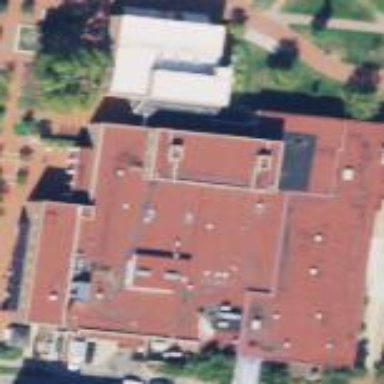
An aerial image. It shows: University building with flat roof.